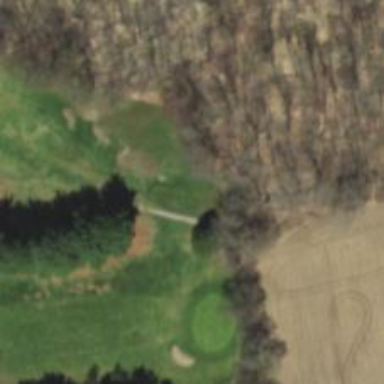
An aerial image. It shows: Golf tee.